Field crop: tomato
Growth stage: 1
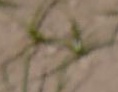
Species: cyperus